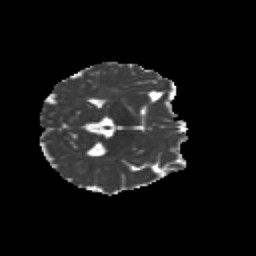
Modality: MD
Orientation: axial
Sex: female
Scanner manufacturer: siemens
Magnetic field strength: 3 T
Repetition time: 5 s
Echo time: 0.071 s